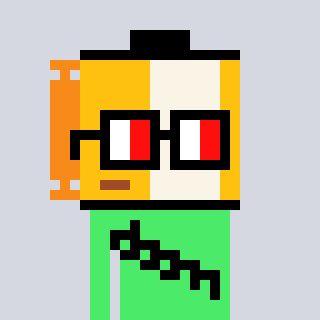
a pixel art character with square glasses with black frames and red eyes, a film roll-shaped head and a teal-colored body on a cool background